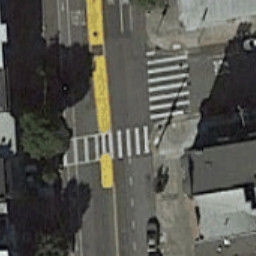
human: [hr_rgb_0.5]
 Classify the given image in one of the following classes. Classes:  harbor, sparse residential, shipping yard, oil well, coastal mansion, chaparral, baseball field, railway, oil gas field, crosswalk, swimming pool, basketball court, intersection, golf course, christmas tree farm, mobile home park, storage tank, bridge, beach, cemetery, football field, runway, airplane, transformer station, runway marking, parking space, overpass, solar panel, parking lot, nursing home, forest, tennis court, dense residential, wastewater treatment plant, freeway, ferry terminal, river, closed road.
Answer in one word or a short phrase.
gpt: crosswalk